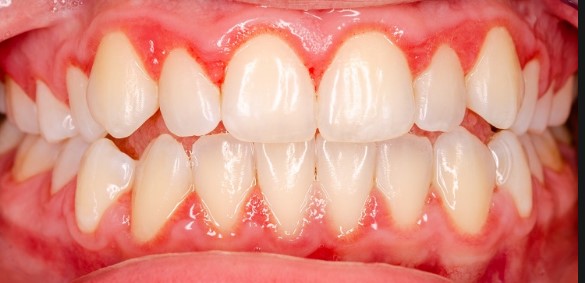
Condition: Gingivitis